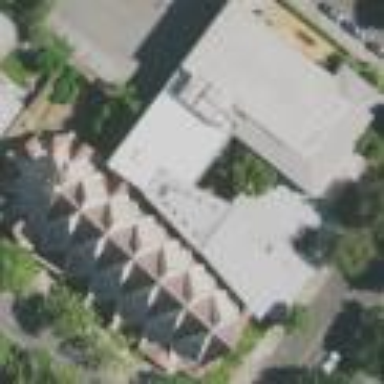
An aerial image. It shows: Building that serves as place of worship.